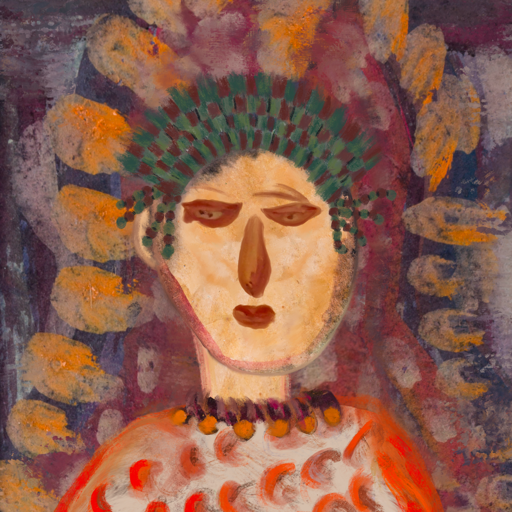
Background: Doll, Head And Neck Front: Childish, Face Front: Pious_Lady, Bust: Rupkatha, Hair Front: Blank, Head Accessory: After_Raid_Crown, Second Necklace: Blank, Necklace: Doll, Baby: Blank